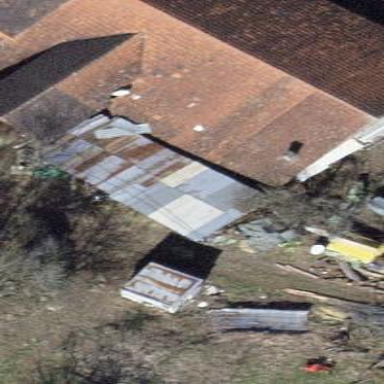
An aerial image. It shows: Farm building.